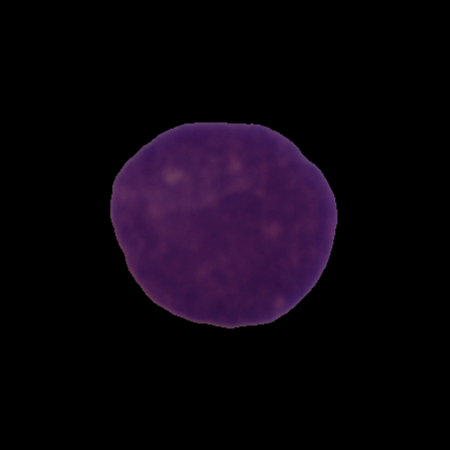
Label: cancer